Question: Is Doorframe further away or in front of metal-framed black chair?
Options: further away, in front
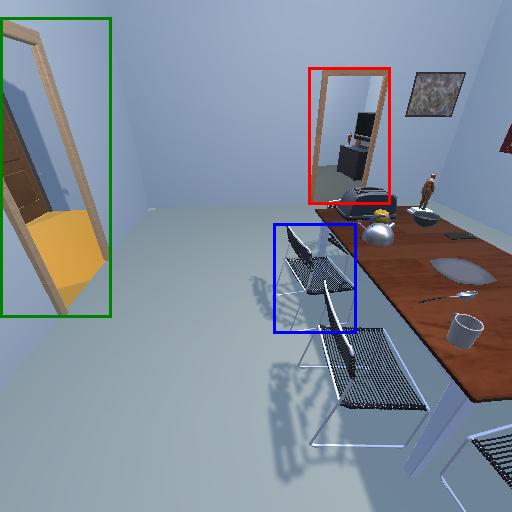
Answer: further away